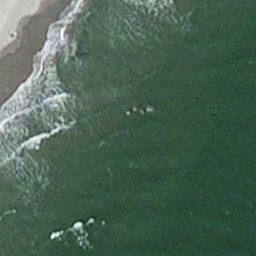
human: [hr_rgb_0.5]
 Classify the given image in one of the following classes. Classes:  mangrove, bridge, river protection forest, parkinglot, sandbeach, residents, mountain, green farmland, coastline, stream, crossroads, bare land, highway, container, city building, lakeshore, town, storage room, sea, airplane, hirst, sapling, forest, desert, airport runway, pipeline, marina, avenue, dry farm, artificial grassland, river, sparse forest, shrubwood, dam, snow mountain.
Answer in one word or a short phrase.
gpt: sea